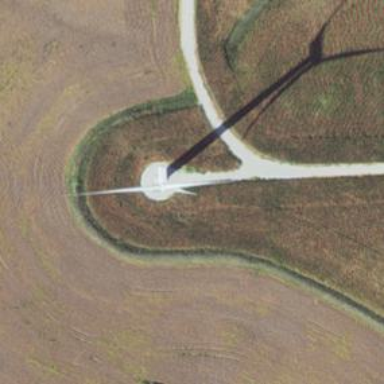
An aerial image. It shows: Wind generator using horizontal axis wind turbines.